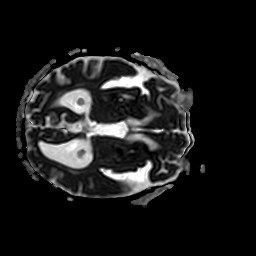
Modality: ADC
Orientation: axial
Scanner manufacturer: philips
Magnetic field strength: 3 T
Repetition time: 3.9 s
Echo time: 0.05989 s